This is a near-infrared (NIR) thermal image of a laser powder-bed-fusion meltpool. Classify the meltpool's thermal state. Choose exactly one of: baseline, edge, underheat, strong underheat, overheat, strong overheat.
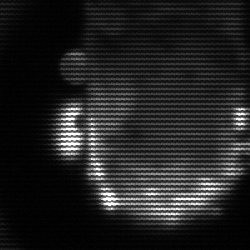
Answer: baseline